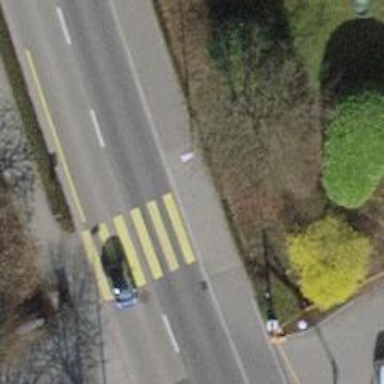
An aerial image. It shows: Kerb barrier.